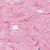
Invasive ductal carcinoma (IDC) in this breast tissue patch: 0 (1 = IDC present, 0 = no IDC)